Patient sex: M
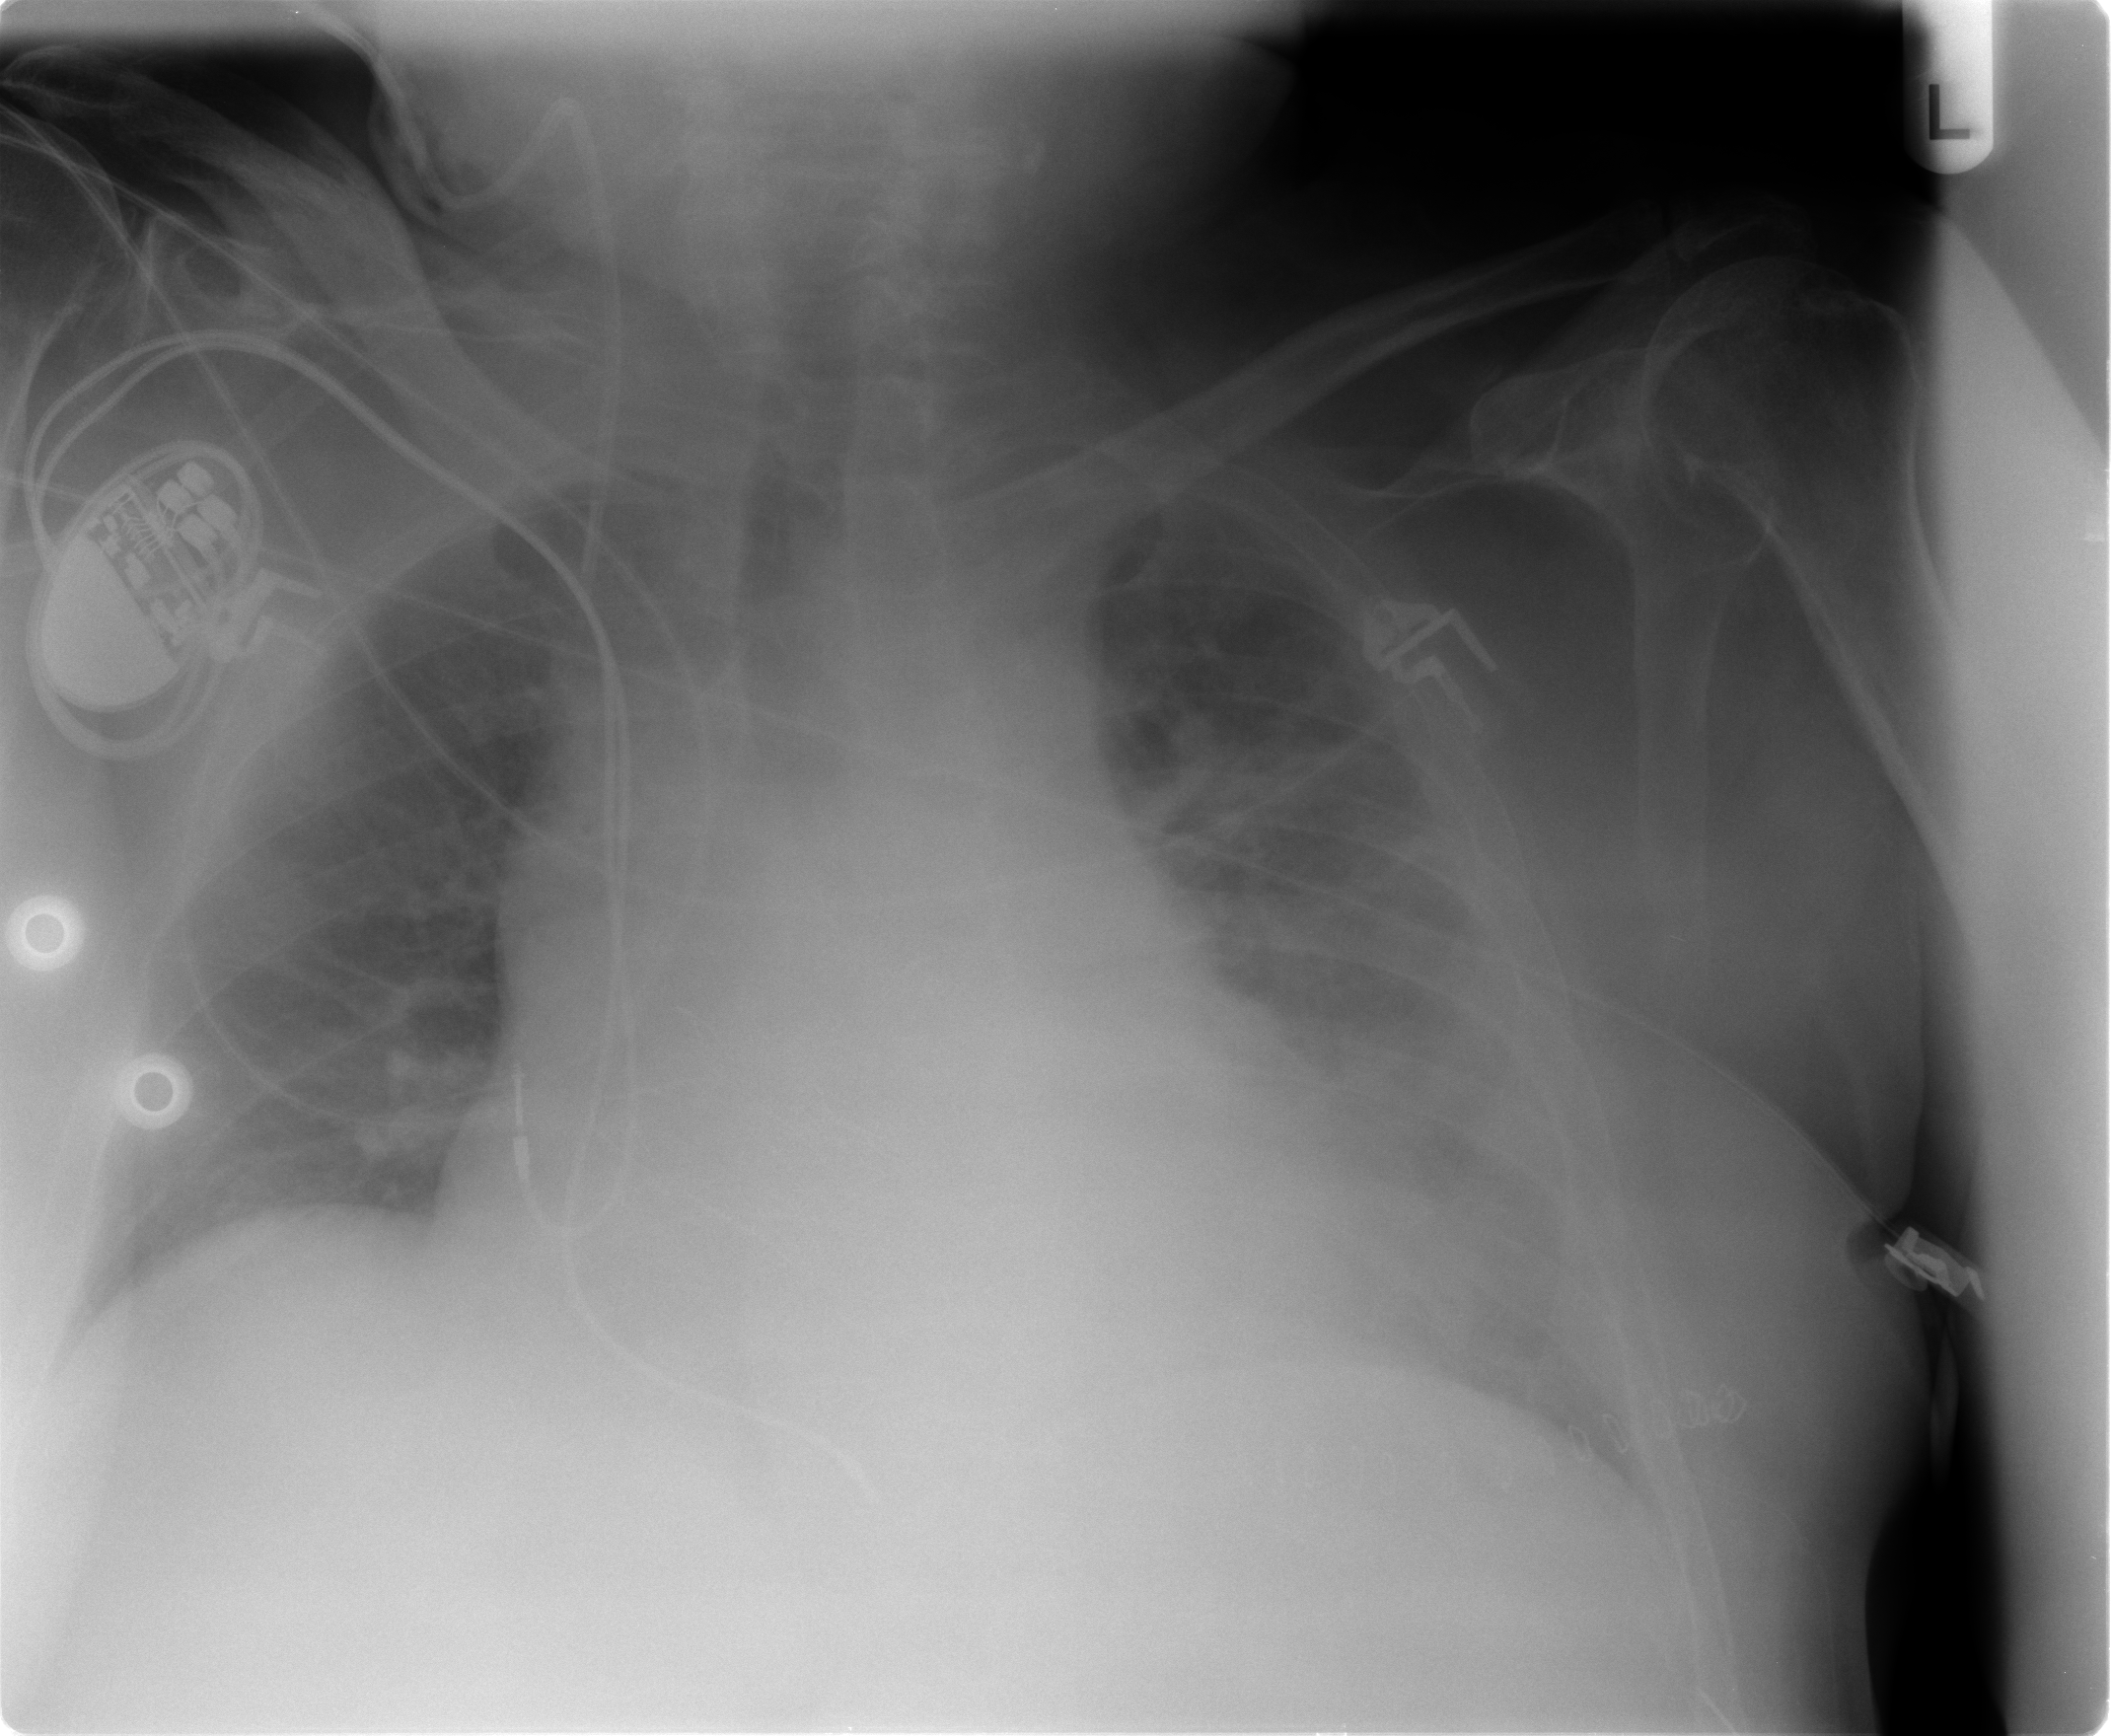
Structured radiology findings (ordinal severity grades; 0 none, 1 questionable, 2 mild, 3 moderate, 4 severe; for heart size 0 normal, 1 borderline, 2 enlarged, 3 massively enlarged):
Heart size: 2
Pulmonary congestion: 2
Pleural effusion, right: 0
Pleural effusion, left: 0
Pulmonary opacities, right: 0
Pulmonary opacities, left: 3
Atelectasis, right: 2
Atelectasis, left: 2